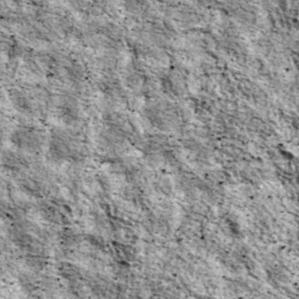
Label: non_frost